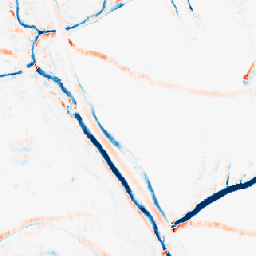
Category: morphological
Decomposition family: morphological_rect
Decomposition parameters: operation: average
width: 5
height: 10
Upsampling method: area
Upsampling parameters: scale: 8
Upsampling scale: 8